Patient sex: M
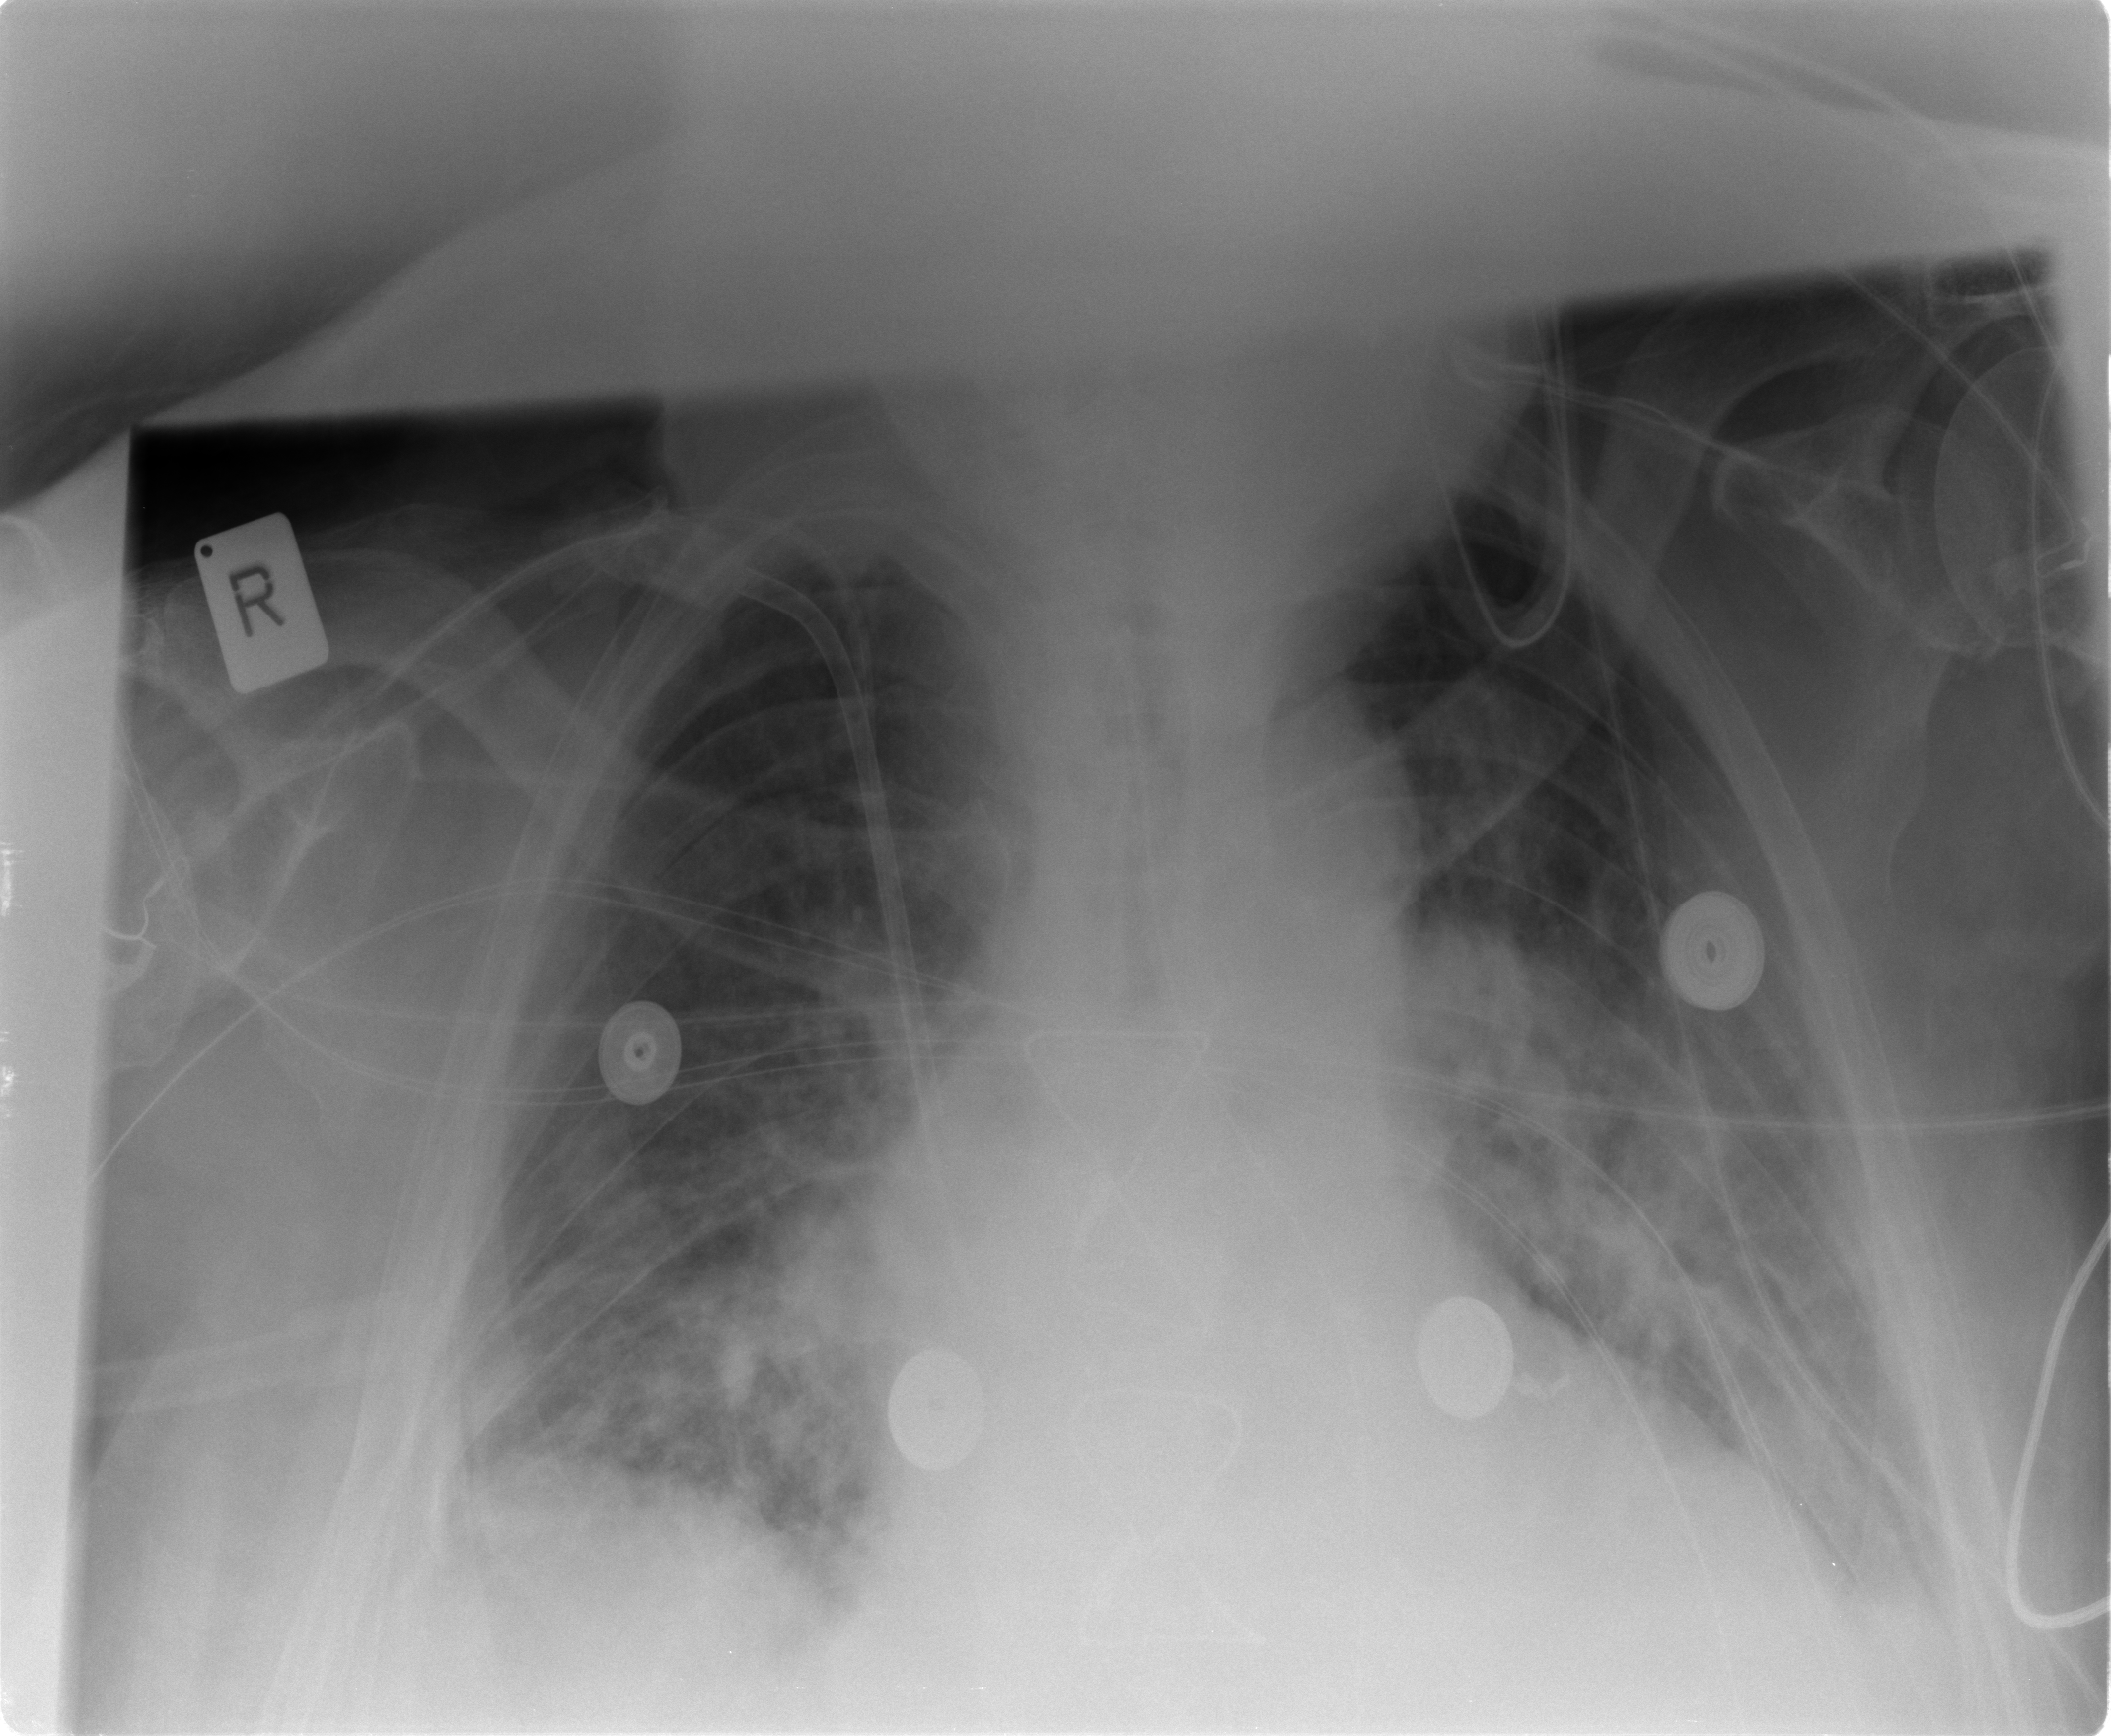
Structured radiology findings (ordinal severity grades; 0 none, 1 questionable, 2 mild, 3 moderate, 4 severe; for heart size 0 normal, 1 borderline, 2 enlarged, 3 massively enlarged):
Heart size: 2
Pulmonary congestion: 3
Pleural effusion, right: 2
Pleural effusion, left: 2
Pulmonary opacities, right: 2
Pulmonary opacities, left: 2
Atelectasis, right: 2
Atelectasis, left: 2